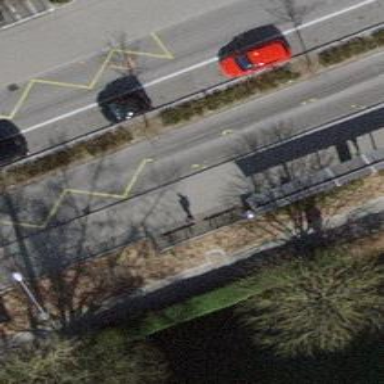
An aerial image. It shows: Bus stop for trolleybuses with designated stop position for public transport.